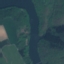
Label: River